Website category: phone
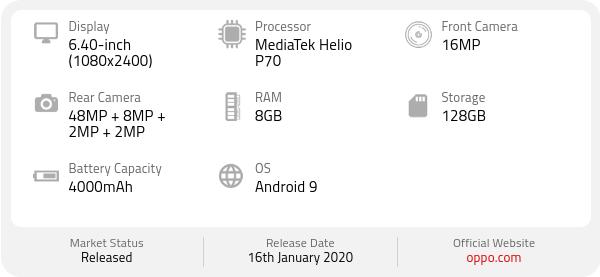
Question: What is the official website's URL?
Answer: oppo.com

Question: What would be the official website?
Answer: oppo.com

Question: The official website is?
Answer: oppo.com